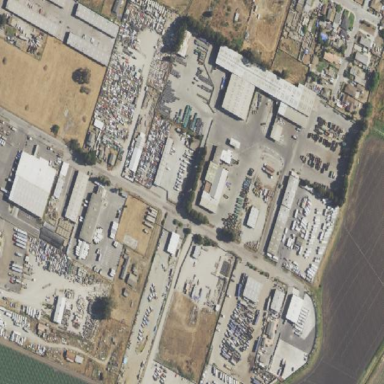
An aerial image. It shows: Industrial area.